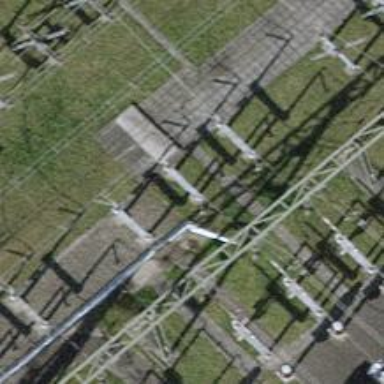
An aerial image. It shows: Bay for power lines.